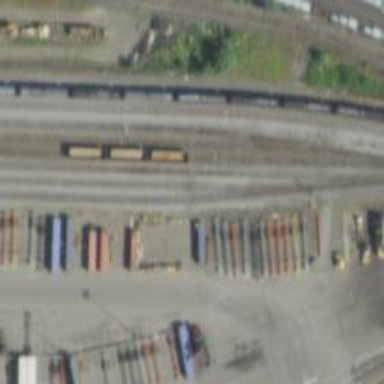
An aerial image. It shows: Railway yard.